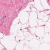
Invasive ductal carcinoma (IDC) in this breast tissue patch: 0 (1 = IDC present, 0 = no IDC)